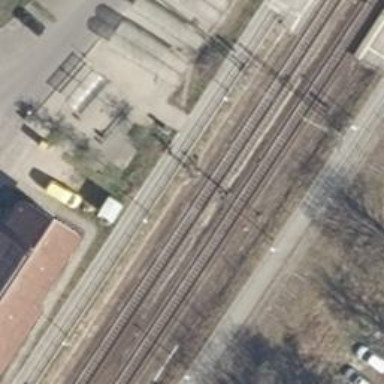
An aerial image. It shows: Railway signal.